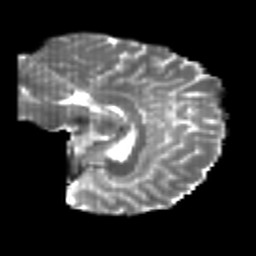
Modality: T2w
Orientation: sagittal
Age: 22
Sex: female
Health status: healthy
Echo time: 0.074 s